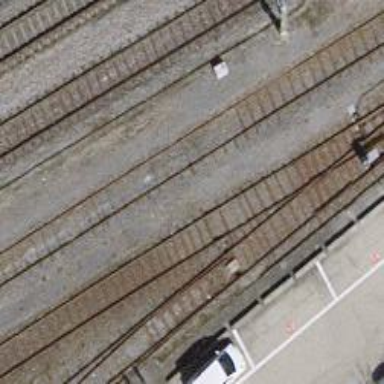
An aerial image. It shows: Railway yard with one track.